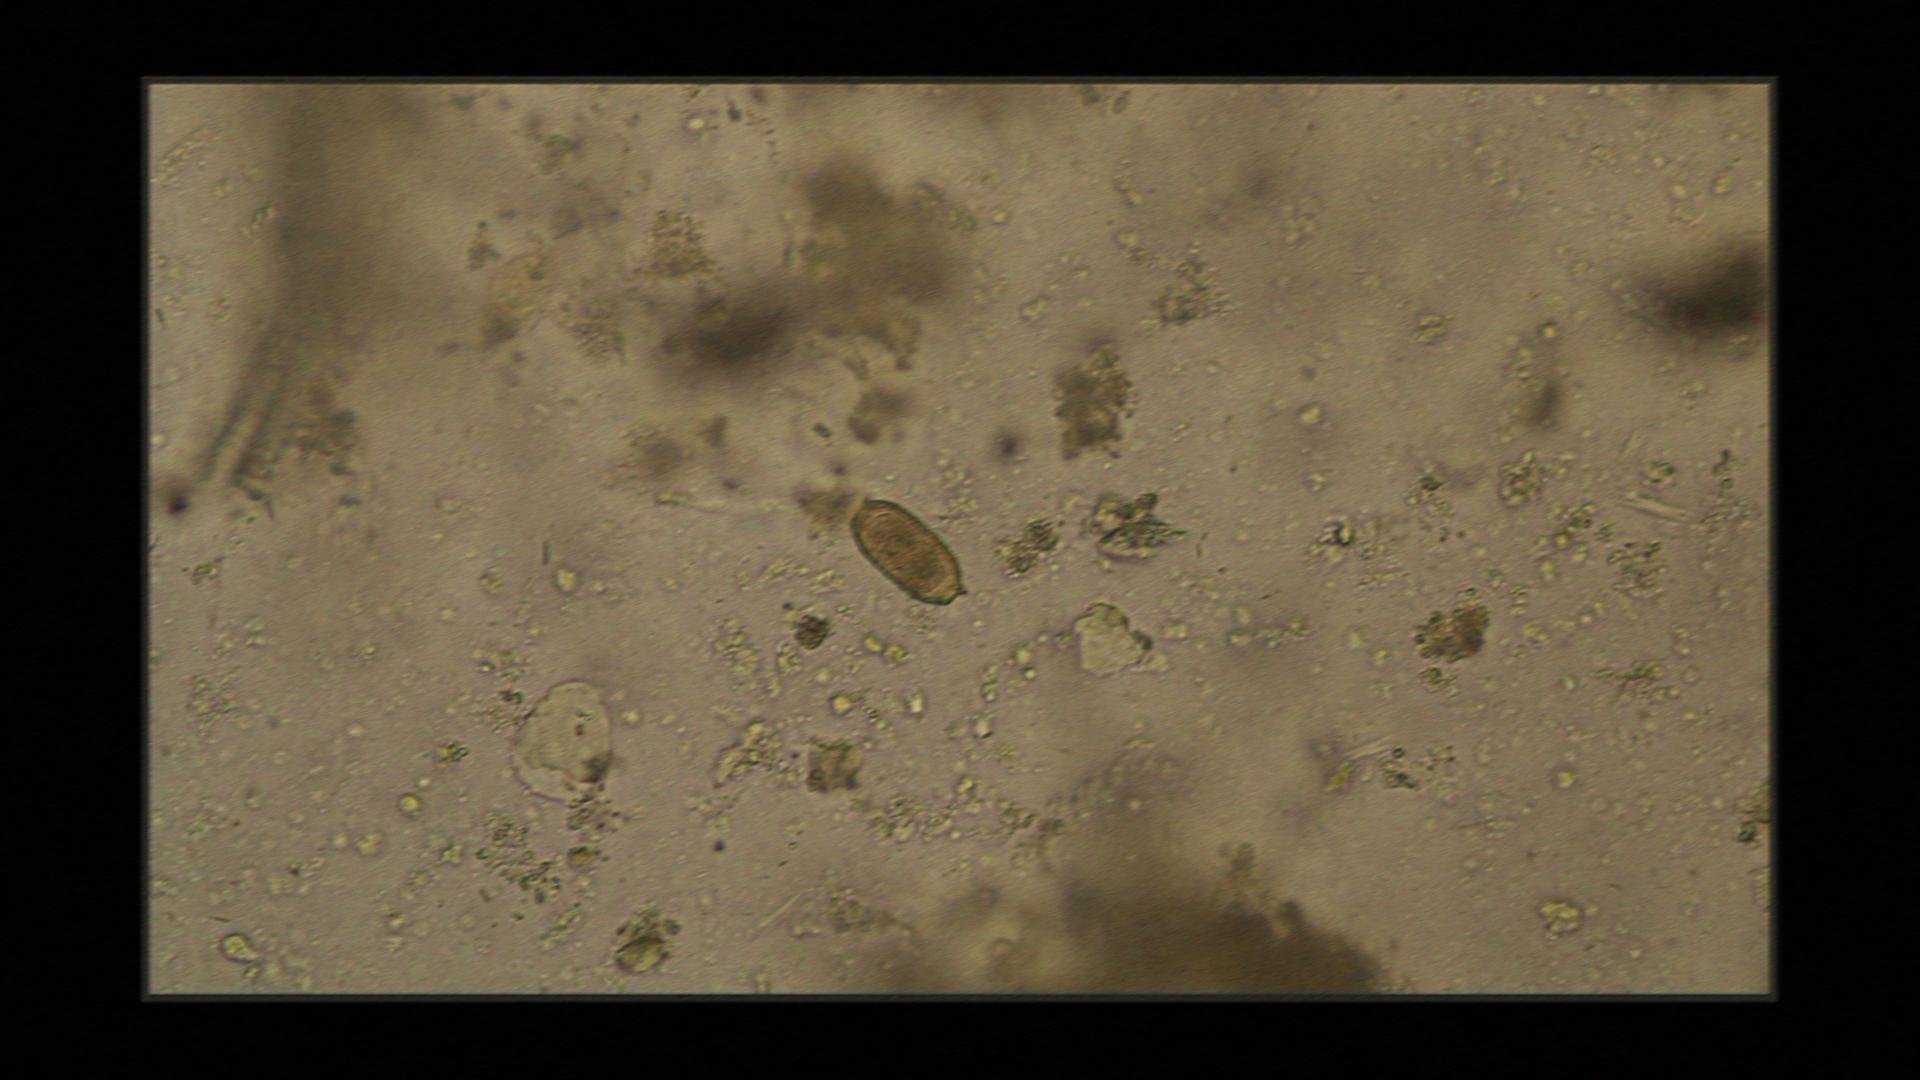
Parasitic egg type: Capillaria philippinensis